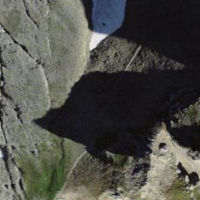
EUNIS habitat code: 48
Species observed at this site:
Cystopteris alpina
Veronica aphylla
Doronicum grandiflorum
Oxyria digyna